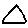
Label: triangle